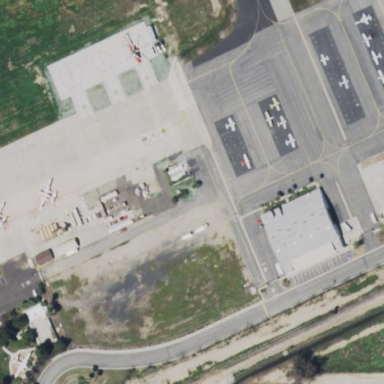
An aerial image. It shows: Apron at the airport.